Question: I download Xampp on windows 7 64bit , in windows also I had sql server work together .
I had no idea why xampp not worked I guessed it was because sql server used same port 80 , so I changed port of Apache server to 9090 but also not worked .
How to fix that ?

Thanks in advance
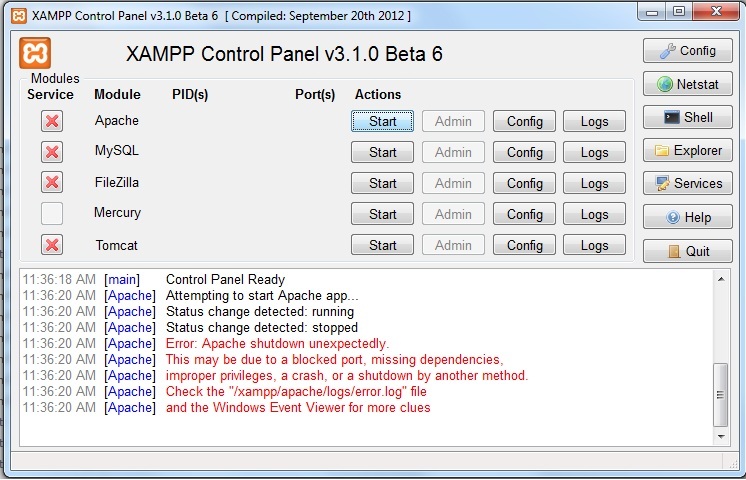
Answer: Set back your ports to their original settings which should be Port: 80. Check if you have Skype installed on your PC. If you Skype, go to your settings and check for the Skype port and disable it from using Port 80. That way you'll be set to go. If after that the issue continues then you can run a check to know what other software communicate using Port 80.